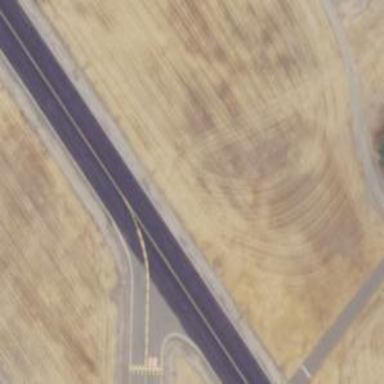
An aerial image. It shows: Image of taxiway at airport.